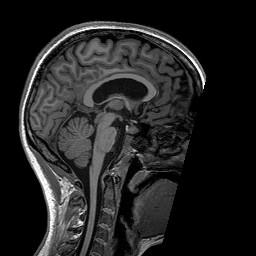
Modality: T1w
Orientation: sagittal
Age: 22
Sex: female